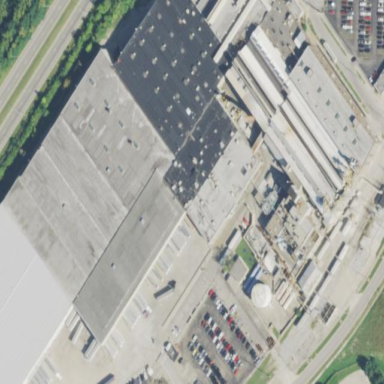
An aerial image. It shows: Manufacturing building.